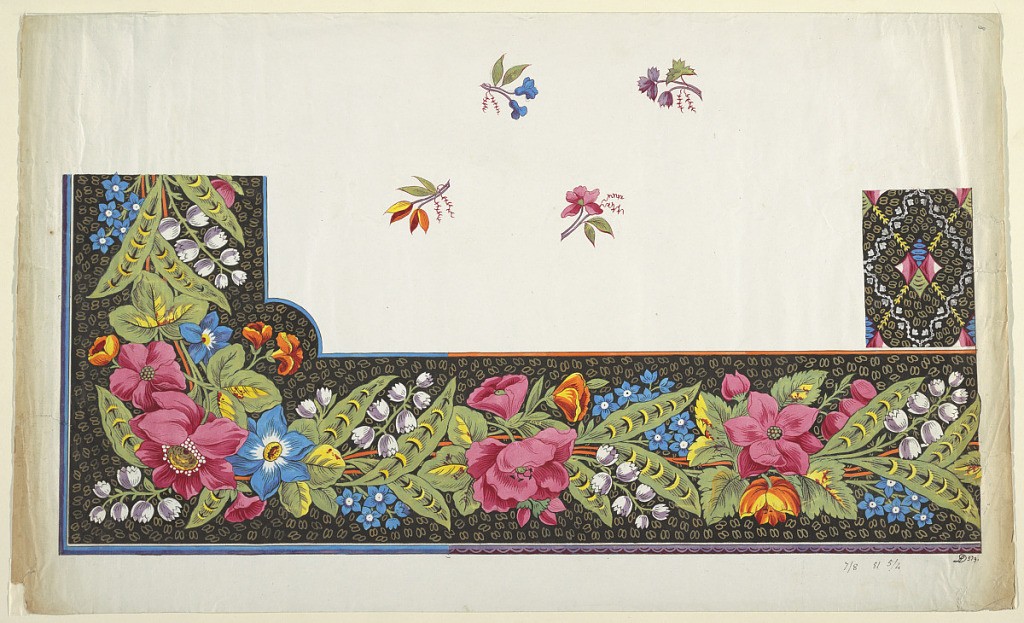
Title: Printed Textile Design
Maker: Louis-Albert DuBois, Swiss, 1752–1818
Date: ca. 1801
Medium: Brush and gouache, graphite on white laid paper
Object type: Drawing
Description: Left corner border of flowers in pink and blue against black background patterned with ten double ovals, four single flowers in white upper field.